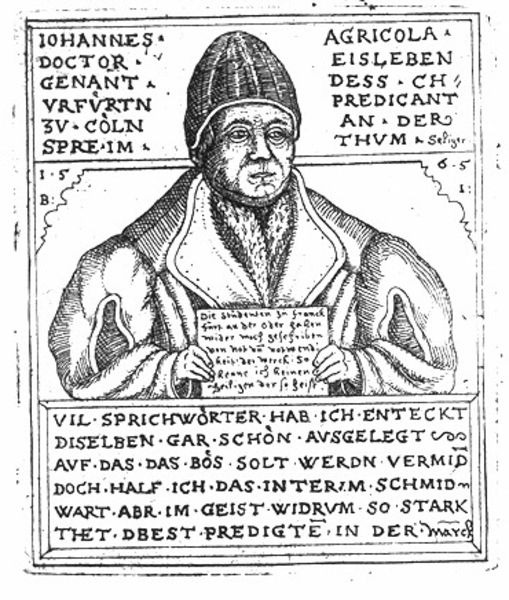
Titel: Bildnis des Johann Agricola
Künstler: Balthasar Jenichen
Institution: (Seriendruck)
Schlagwörter: mann, weiß, finger, grau, hut, mund, nase, schwarz, zeichen, zeichnung, blick, schal, haube, kappe, mütze, augen, gesicht, halten, johannes, kragen, mensch, pelz, rahmen, ärmel, bildnis, hände, portrait, porträt, geistlicher, haare, mantel, blatt, frontal, lippen, puffärmel, renaissance, schultern, holzschnitt, schrift, papier, grafik, graphik, tafel, dichter, inschrift, poet, deutsch, buch, zettel, linie, druck, druckgraphik, schraffur, radierung, stich, seite, weimar, widmung, schwarzweiß, text, manifest, plakat, typen, aufschrift, brief, wams, gedicht, luther, predigt, gelehrter, persönlichkeit, porträr, urkunde, kupferstich, altdeutsch, johann, handschrift, doktor, latein, köln, evangelisch, reformation, predigen, rezept, proklamation, lehrbuch, thesen, portarit, nervig, agricola, doctor, pumpärmel, 1565, eisleben, #auegn, komischer hut, ausschreibung, keineahnung